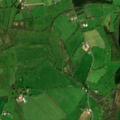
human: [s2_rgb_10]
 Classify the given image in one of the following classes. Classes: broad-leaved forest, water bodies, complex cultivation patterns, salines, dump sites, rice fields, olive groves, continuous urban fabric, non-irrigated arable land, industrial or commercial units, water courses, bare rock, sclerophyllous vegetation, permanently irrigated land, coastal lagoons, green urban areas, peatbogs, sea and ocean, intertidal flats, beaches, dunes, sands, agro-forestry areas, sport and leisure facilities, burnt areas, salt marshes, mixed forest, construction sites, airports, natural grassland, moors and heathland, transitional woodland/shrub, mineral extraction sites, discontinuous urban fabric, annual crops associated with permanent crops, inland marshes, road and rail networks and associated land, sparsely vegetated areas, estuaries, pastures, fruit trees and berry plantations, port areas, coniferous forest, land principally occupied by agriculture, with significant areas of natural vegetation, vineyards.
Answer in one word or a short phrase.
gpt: pastures, land principally occupied by agriculture, with significant areas of natural vegetation